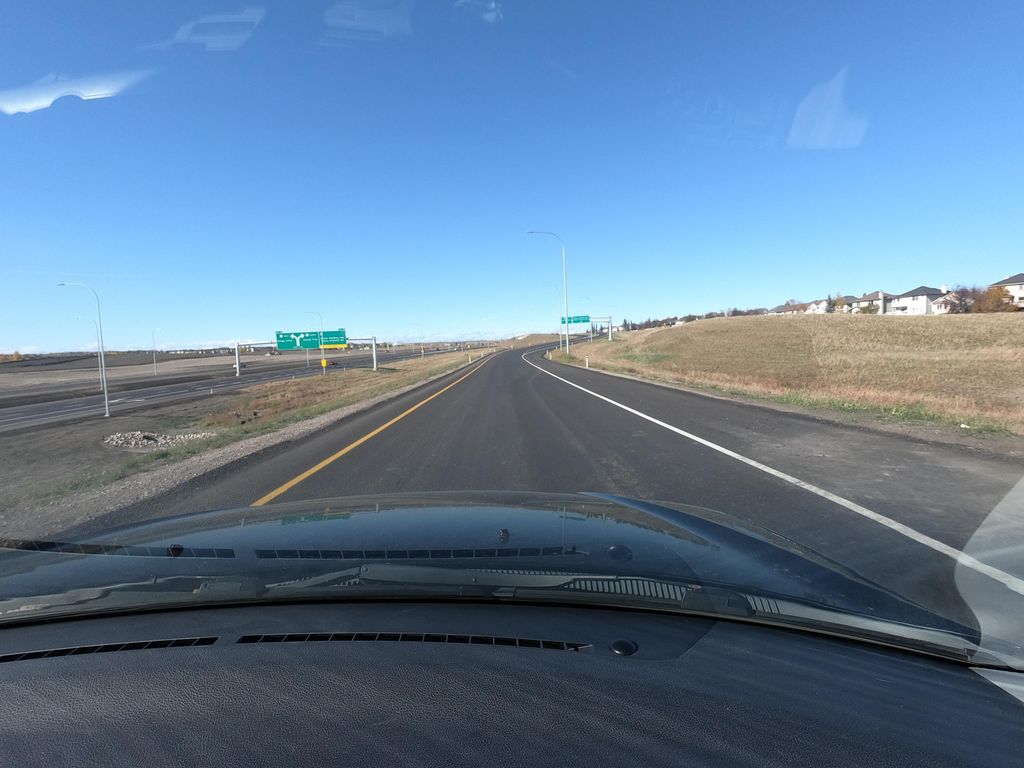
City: calgary